Interaction volume radius: 5 \u00c5
Interaction volume height: 25 \u00c5
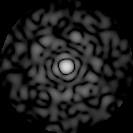
Disorder parameter: 0.8572